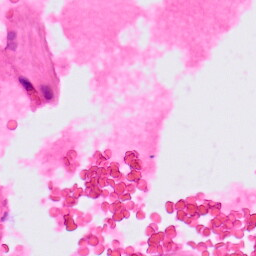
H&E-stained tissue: Lung